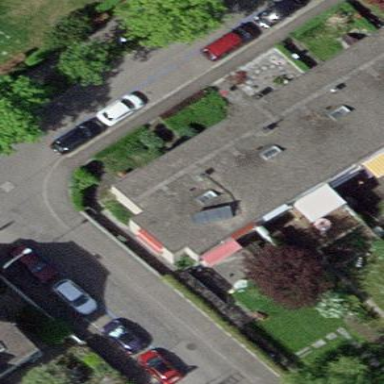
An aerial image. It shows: Terrace building.